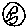
Label: moon